Question:
In libgdx I set:
'''
mCam = new OrthographicCamera(100, 100 * h / w);
// mCam.position.set(50, 50, 0);
mCam.position.set(24, 150, 0);
mCam.zoom = 0.5f;
mCam.update();
'''
and print a body.x = 4, y = 153
and how to calculate the point into screen point
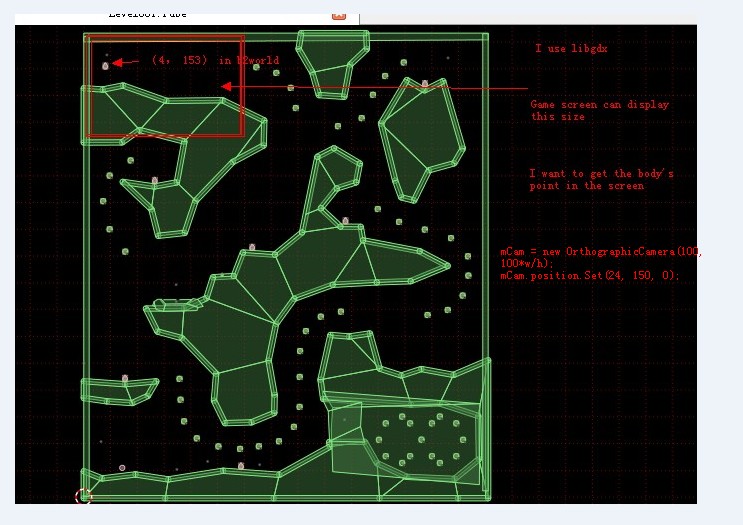
Answer: What you want should probably be <URL>
It should work this way:
'''
Vector3 worldCoordinates = new Vector3(body.getPosition().x, body.getPosition().y, 0);
Vector3 screenCoordinates = mCam.project(worldCoordinates);
'''